Question: I have 2 similar tables Table1 and Table2. I want to bring over some records from Table1 to Table2, for which I used the INSERT INTO statement. There is a column "EntityColumn" in Table1 with unique values like C1, C2, C3 etc.
For every record that is copied from Table1 to Table2, I want a column added to a third table - Table3 - and the name of the column should be the value of the EntityColumn field. Attached image should provide depict this.

Please tell me how this can be achieved.
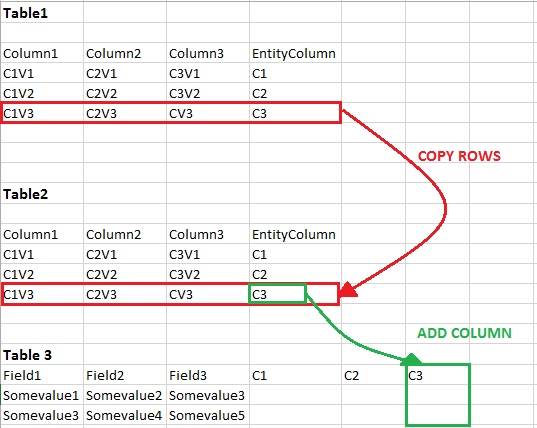
Answer: You cannot readily do this.
The logically approach would be to write a trigger, and for each value being inserted, you would alter the third table and add a column.
However, a DML trigger cannot run an alter table statement to add a column, according to the <URL>.